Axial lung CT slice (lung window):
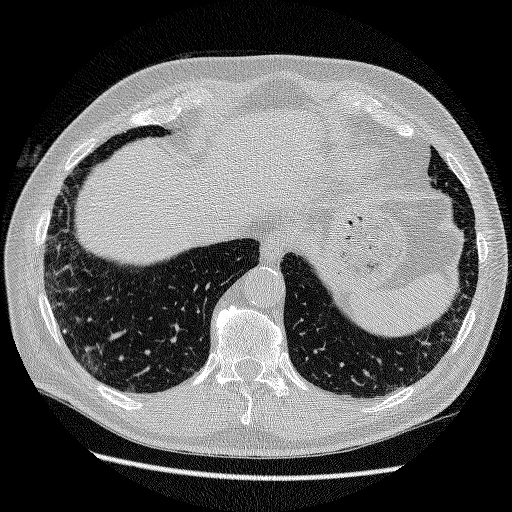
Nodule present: yes
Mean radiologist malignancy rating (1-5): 1